Breast ultrasound image
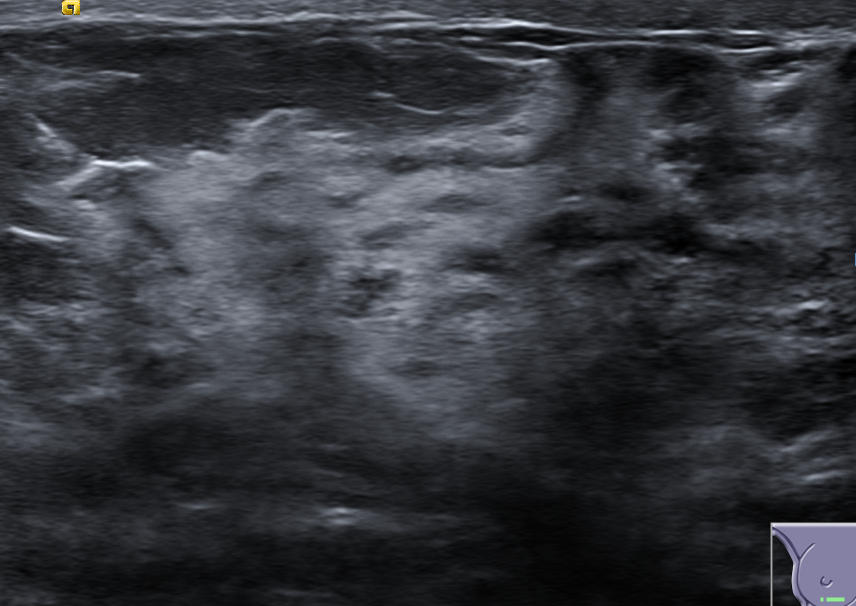
Diagnosis: normal